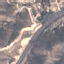
Land use / land cover class: Highway